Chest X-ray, PA view. Patient: 39 years old, sex M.
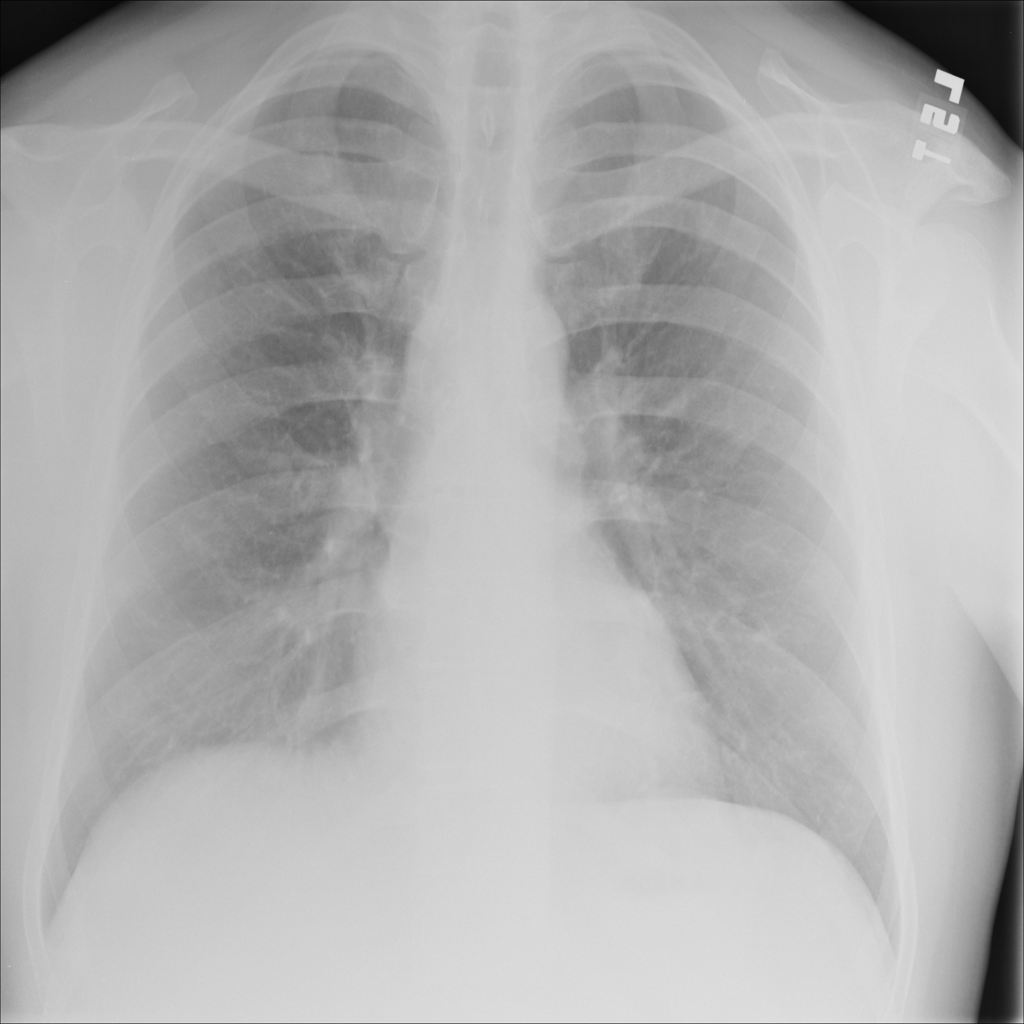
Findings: Nodule